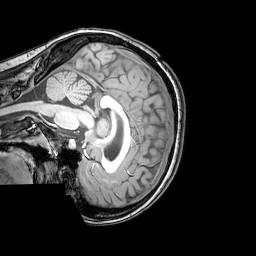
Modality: T1w
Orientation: sagittal
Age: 20
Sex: female
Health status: healthy
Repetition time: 0.081 s
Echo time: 0.037 s